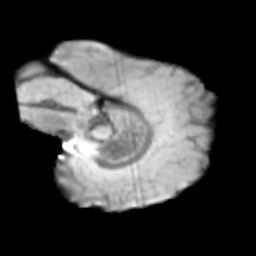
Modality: T2w
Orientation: sagittal
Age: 9
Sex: female
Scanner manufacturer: siemens
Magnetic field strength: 3 T
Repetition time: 3.8 s
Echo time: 0.07 s